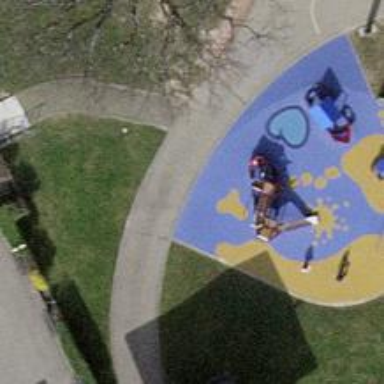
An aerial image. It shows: Playground area for leisure activities on the land.